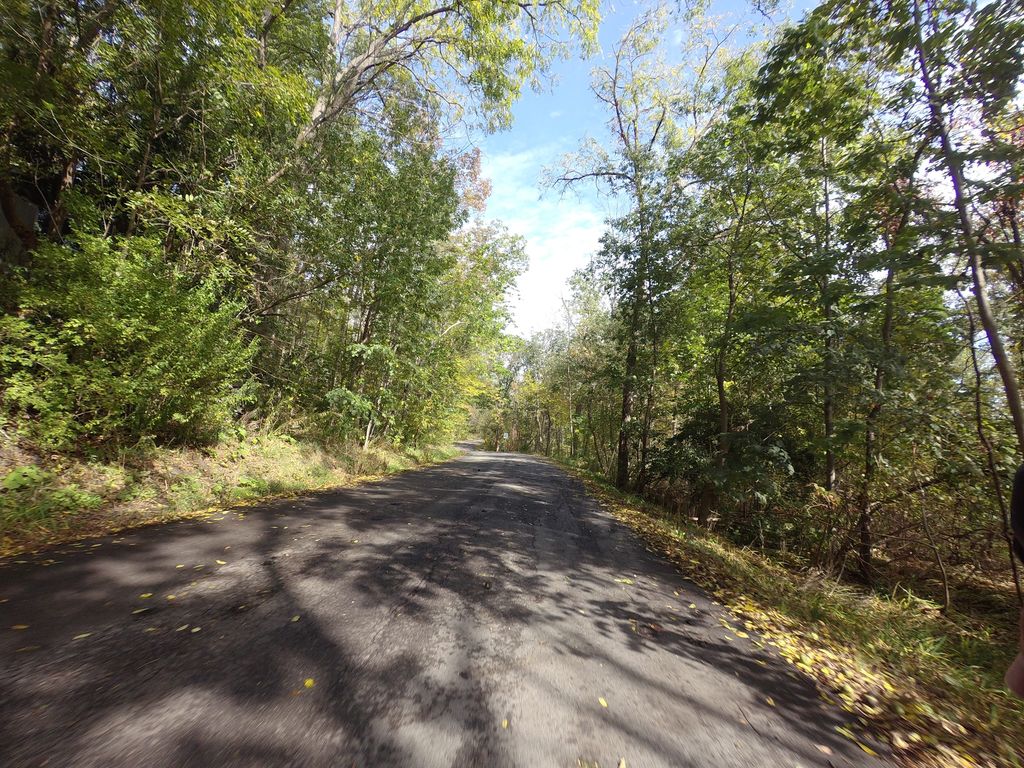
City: hamilton